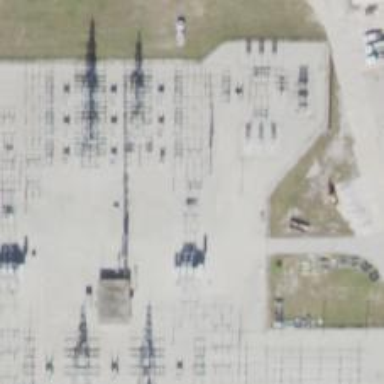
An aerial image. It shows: Switch used for power control.